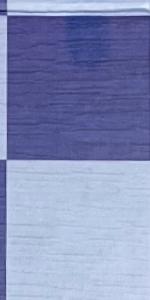
Label: Empty